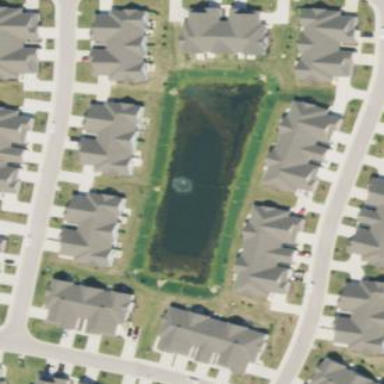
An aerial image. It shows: Pond with natural water.